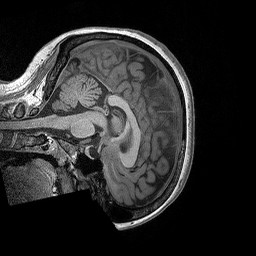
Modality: T1w
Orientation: sagittal
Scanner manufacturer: siemens
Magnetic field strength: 3 T
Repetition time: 2.3 s
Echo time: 0.00298 s